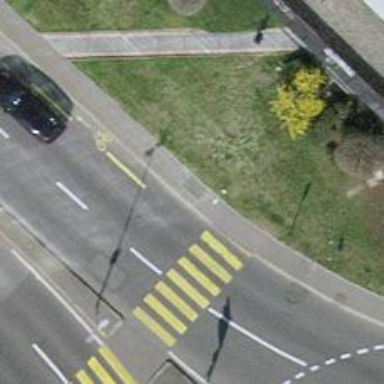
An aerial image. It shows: Sidewalk along the footway.